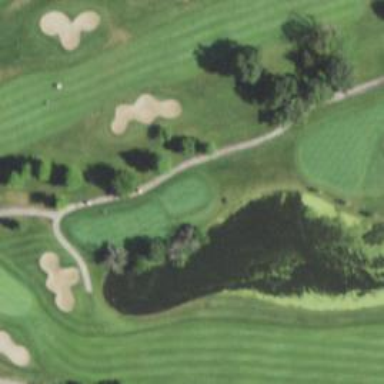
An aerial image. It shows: Golf fairway surrounded by grass.